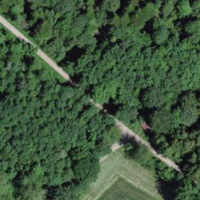
EUNIS habitat code: 43
Species observed at this site:
Pholidoptera griseoaptera
Campanula trachelium